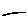
Label: line